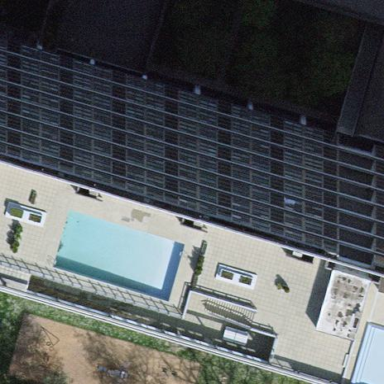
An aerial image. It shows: Flat-roofed apartment building.